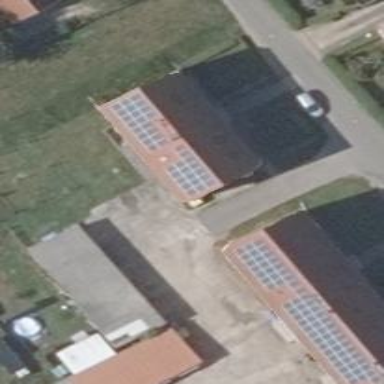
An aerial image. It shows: Small solar photovoltaic panel generator is producing electricity.